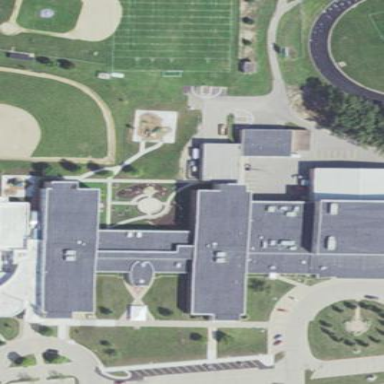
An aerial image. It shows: School building.